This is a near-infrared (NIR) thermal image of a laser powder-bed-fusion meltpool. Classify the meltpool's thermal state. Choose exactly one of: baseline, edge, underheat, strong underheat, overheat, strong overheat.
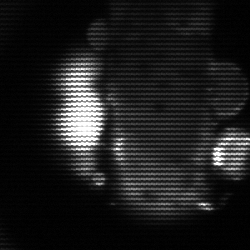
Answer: strong underheat